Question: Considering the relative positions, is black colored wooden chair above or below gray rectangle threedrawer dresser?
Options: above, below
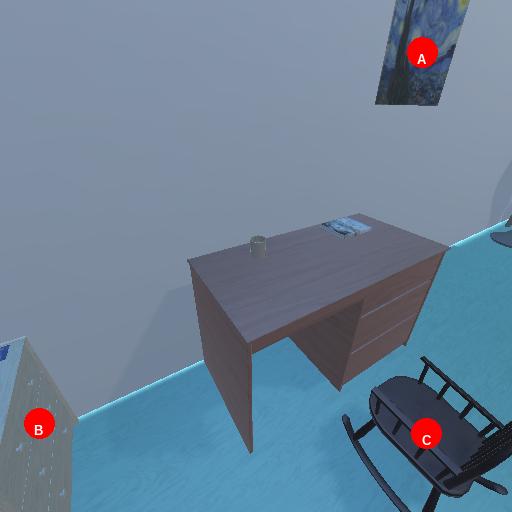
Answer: above